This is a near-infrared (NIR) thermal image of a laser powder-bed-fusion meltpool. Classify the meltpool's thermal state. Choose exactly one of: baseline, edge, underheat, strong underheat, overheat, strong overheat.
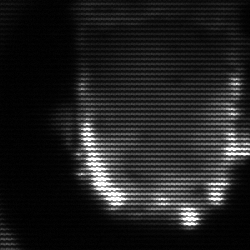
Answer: baseline